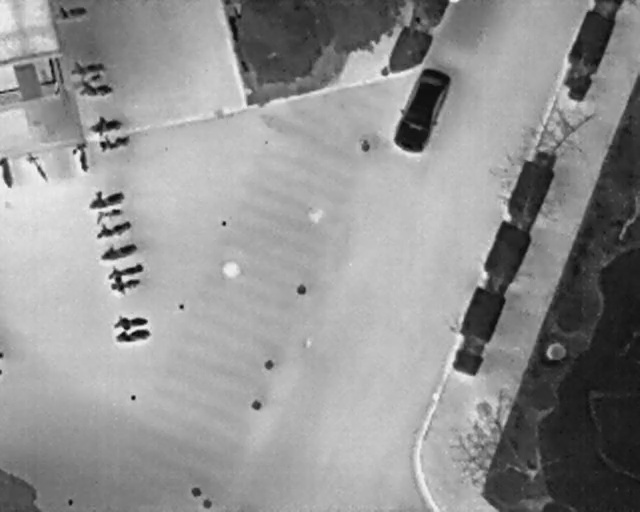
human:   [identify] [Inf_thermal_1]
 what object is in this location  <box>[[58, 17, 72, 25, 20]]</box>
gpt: <ref>1 large car at the top</ref>